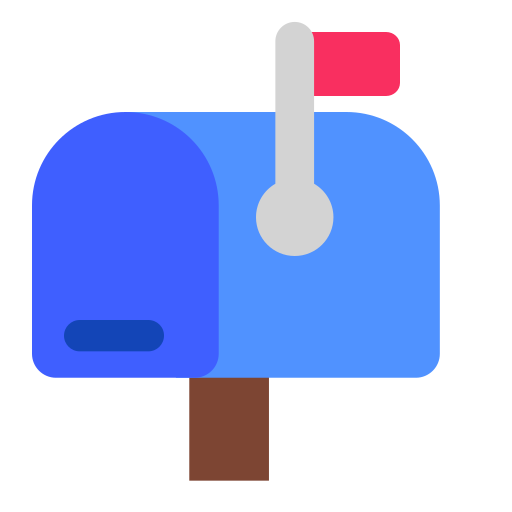
closed mailbox with raised flag flat